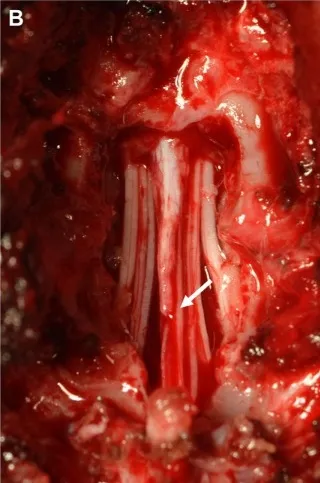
After. Sectioning the filum terminale. (B) The conus medullaris regains a more cranial position after sectioning the distal aspect of the filum terminale.
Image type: medical_photograph (other_medical_photograph)